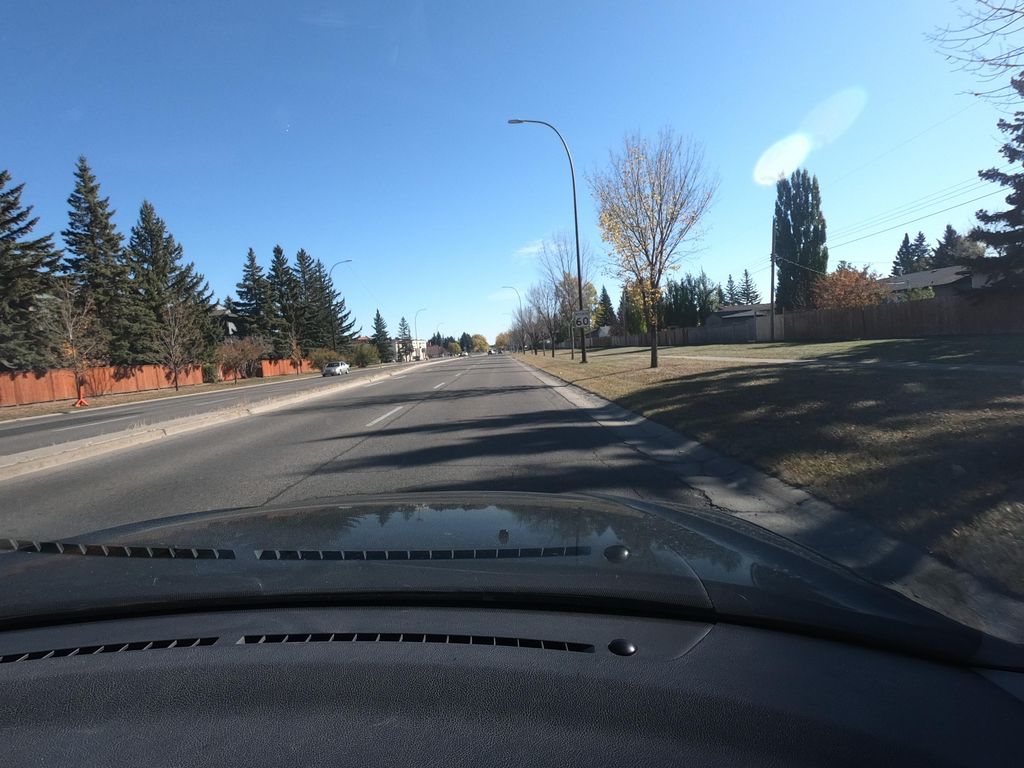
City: calgary